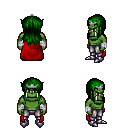
a pixel art fantasy rpg character, male body template, orc, green skin, red cape, metal pants, green unkempt hairstyle, silver tiara, white cloth bandages, metal boots, four views (front, back, left, right), 2x2 character sprite sheet, small pixel art, hard edges, no anti-aliasing